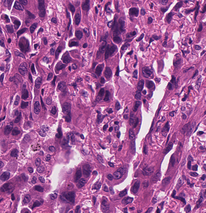
Tumor epithelial tissue: yes
Tumor-associated stroma tissue: no
Normal tissue: no